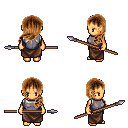
a pixel art fantasy rpg character, female body template, human, tanned skin, steel chest armor, robe skirt, brown left-swept hairstyle, spear, four views (front, back, left, right), 2x2 character sprite sheet, small pixel art, hard edges, no anti-aliasing